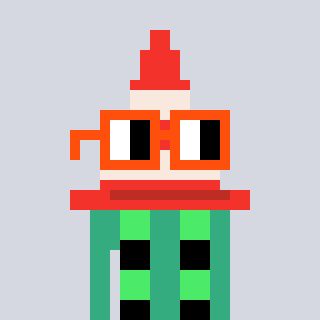
a pixel art character with square orange glasses, a cone-shaped head and a teal-colored body on a cool background